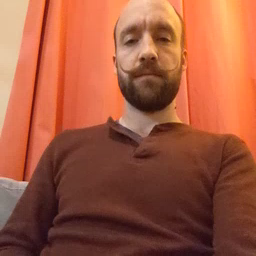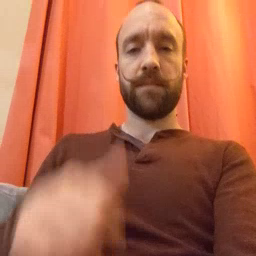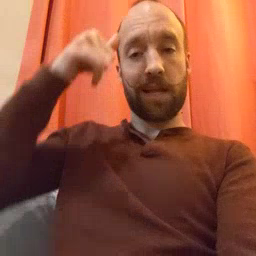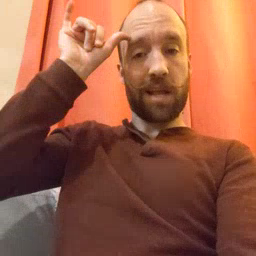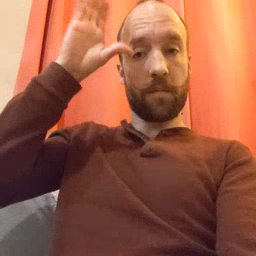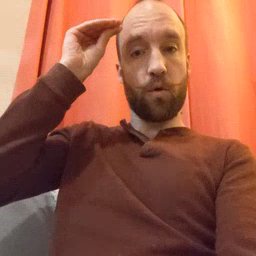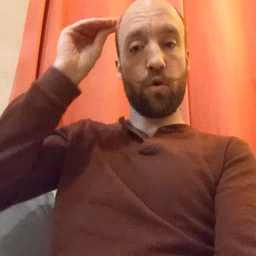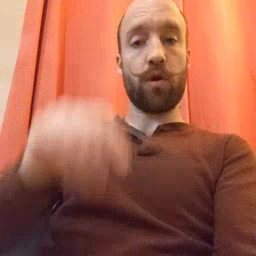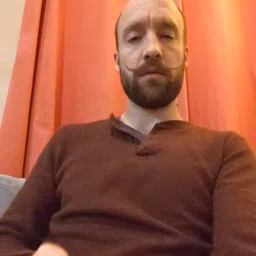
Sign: cowboy